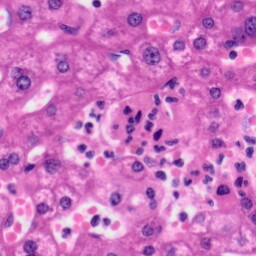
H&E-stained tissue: Liver